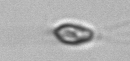
Label: Chrysochromulina